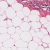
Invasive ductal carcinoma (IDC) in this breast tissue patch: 0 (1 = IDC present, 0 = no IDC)